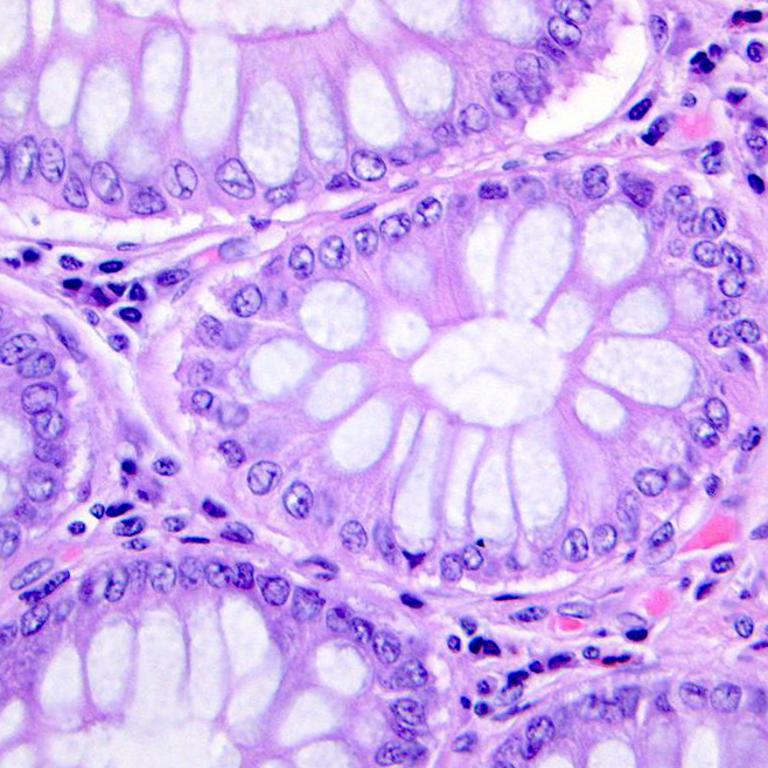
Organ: colon
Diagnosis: benign